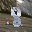
Label: 8